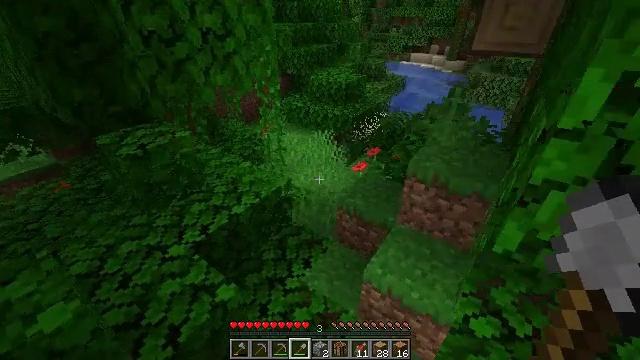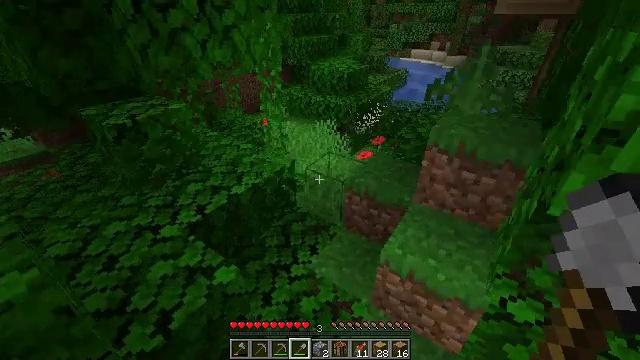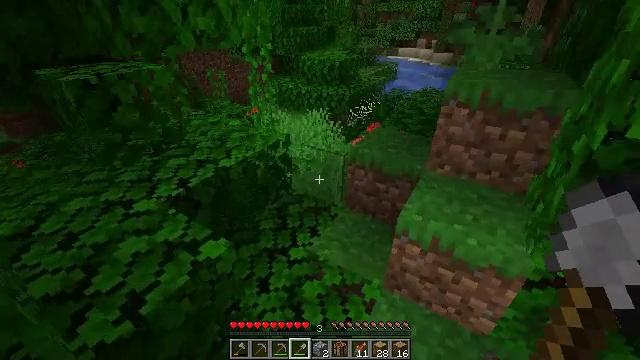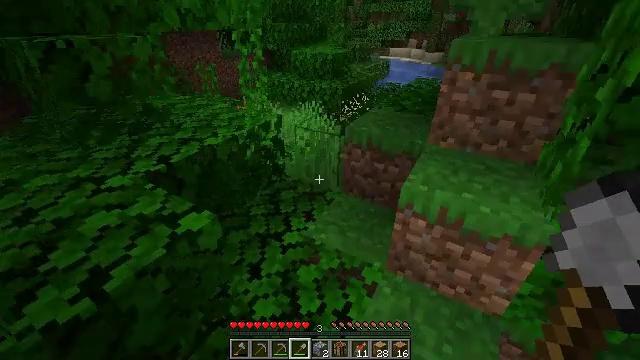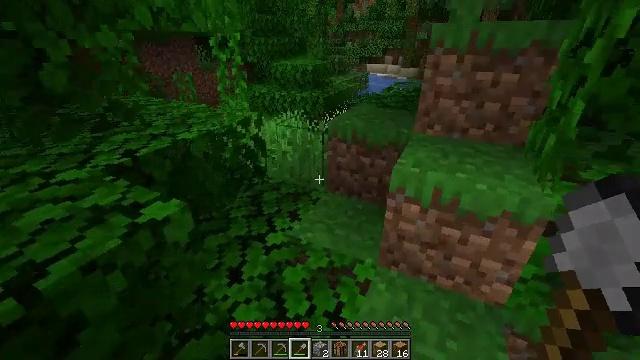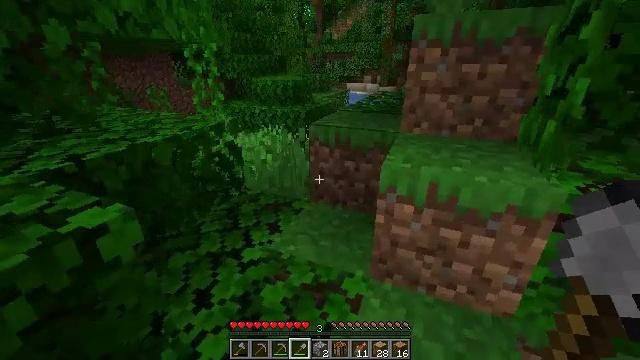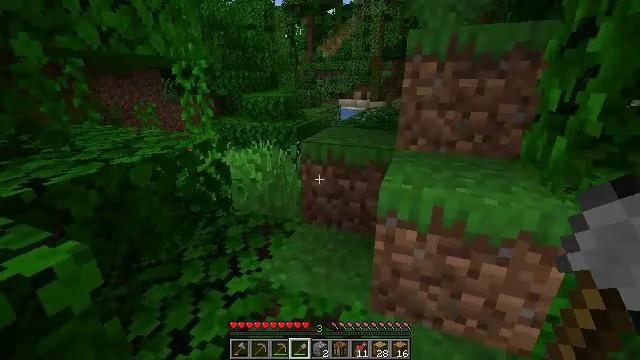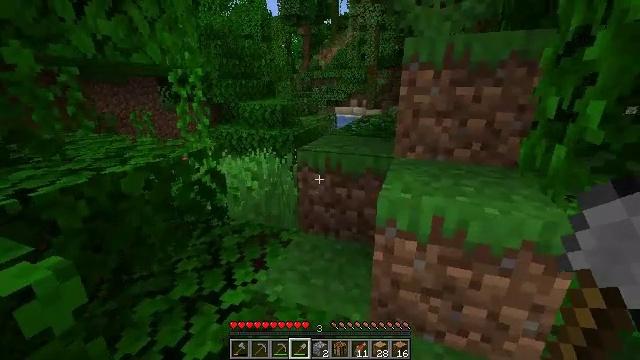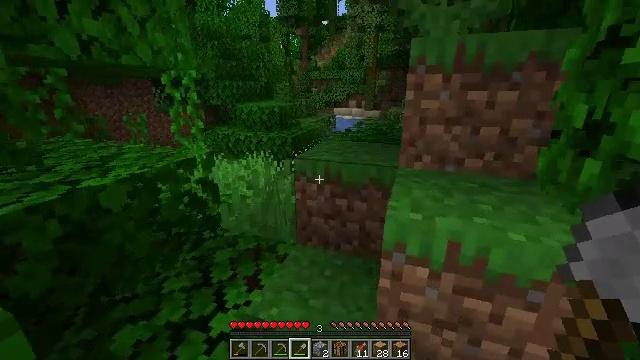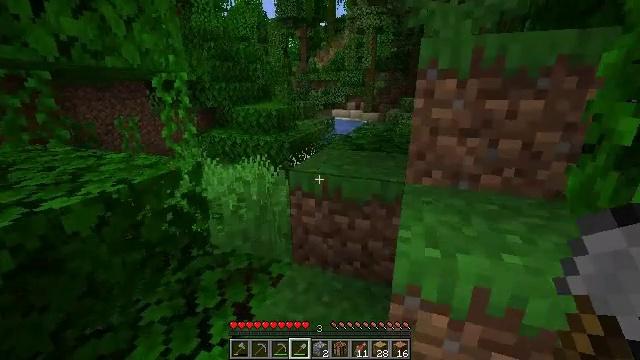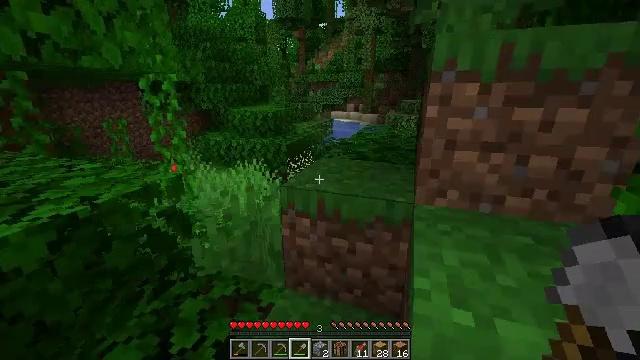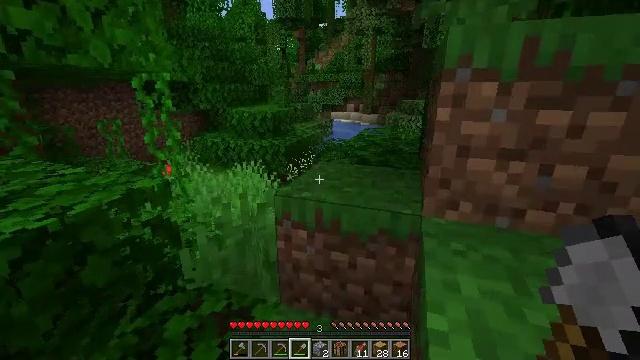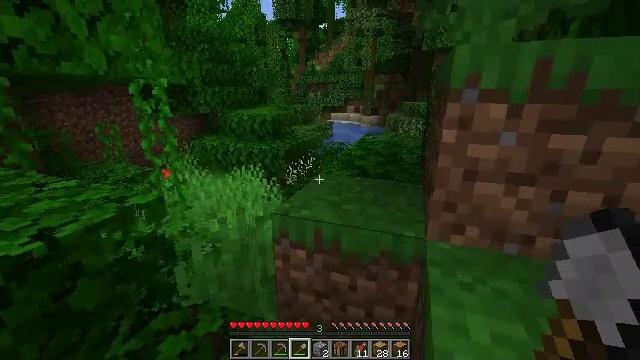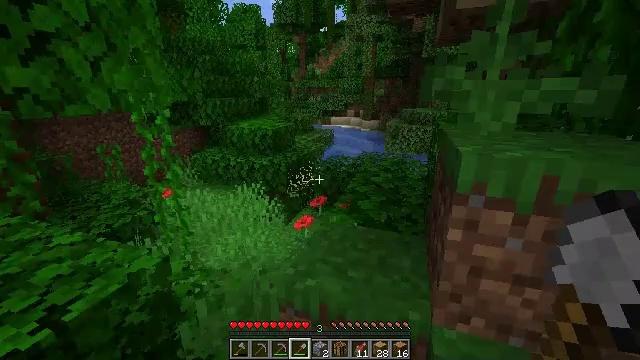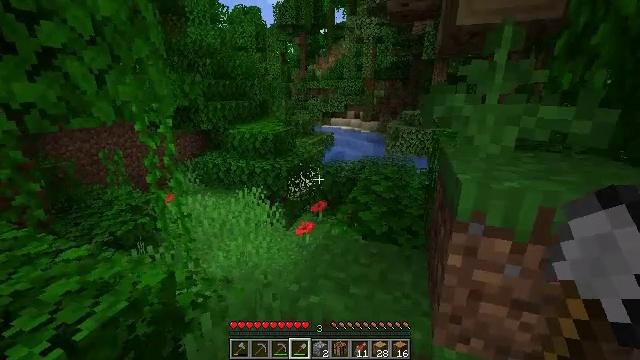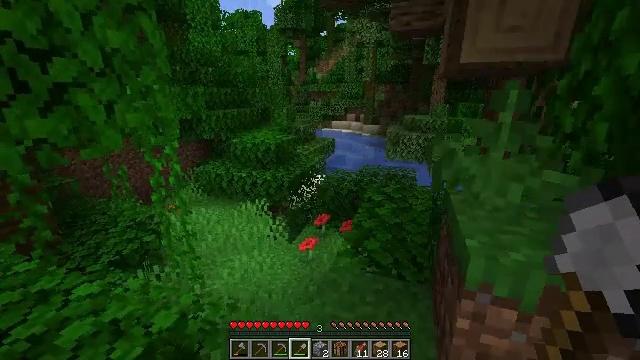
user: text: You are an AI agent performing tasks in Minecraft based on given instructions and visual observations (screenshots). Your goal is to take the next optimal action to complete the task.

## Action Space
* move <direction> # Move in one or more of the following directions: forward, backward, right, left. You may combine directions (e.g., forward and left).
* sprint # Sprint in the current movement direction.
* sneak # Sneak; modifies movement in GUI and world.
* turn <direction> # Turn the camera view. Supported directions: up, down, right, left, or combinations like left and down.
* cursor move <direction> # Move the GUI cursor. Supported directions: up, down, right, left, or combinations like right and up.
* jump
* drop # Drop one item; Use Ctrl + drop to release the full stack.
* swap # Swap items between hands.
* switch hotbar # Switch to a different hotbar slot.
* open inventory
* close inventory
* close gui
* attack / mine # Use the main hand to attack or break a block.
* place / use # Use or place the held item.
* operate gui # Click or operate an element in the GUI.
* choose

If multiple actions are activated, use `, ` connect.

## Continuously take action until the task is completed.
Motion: motion action
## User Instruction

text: Gather oak leaves by attacking.
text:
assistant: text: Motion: move forward and move left
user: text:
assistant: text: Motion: move forward and move left, turn right
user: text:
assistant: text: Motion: move forward, turn right
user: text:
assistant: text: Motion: move forward, turn right and up
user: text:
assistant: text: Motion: move forward, turn right and up
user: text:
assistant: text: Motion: move forward, turn right and up
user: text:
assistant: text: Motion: move forward, turn up
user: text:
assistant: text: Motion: move forward
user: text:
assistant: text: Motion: move forward
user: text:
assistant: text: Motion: move forward
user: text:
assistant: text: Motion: move forward
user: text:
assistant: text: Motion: move forward, jump
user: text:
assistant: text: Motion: move forward, jump
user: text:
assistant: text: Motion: move forward, jump
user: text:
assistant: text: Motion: move forward, jump
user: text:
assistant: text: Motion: move forward, jump
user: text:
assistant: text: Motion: move forward, jump
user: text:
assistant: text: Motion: move forward
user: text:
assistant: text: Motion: move forward
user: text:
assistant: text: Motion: move forward
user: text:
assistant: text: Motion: move forward, turn right
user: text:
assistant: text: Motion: move forward, turn right and up
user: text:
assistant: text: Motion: move forward and move left, turn right and up
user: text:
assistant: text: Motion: move forward and move left, turn right
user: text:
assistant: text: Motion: move forward and move left
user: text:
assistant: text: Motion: move forward and move left, jump
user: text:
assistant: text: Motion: move forward and move left, jump
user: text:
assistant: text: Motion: move forward and move left, turn right, jump
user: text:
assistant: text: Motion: move forward and move left, turn right, jump
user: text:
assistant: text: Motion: move forward and move left, turn right